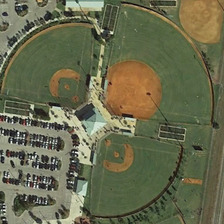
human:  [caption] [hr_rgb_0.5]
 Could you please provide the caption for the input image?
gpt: three baseball fields are near a parking lot .

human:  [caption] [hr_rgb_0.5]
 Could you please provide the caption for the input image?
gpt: three baseball fields are near a parking lot .

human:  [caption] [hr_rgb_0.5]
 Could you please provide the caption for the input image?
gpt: three baseball fields are near a parking lot .

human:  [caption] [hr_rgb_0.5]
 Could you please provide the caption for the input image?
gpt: three baseball fields are near a parking lot .

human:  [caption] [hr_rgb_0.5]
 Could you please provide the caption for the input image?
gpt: three baseball fields are near a parking lot .